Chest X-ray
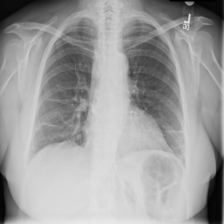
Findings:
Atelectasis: positive
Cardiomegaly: negative
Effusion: negative
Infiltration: negative
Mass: negative
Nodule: negative
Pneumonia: negative
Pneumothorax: negative
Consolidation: negative
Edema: negative
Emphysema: negative
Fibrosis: negative
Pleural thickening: negative
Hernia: negative